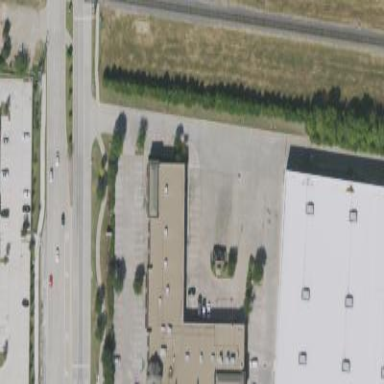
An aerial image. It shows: Commercial building with flat gravel roof.